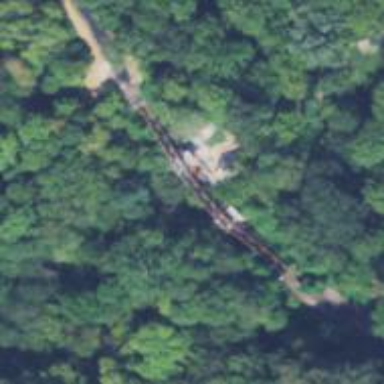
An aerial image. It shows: Abandoned railway spur.